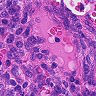
Metastatic tissue present: no